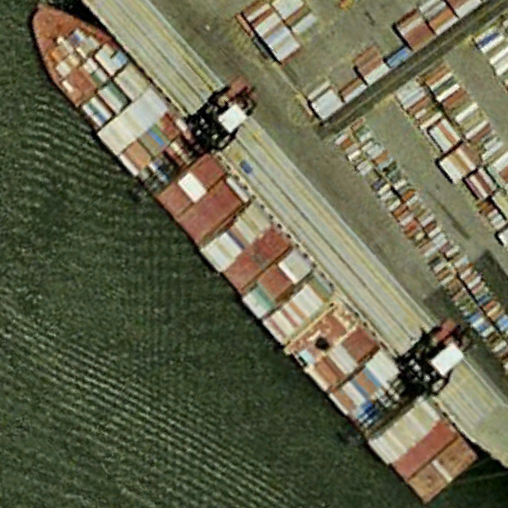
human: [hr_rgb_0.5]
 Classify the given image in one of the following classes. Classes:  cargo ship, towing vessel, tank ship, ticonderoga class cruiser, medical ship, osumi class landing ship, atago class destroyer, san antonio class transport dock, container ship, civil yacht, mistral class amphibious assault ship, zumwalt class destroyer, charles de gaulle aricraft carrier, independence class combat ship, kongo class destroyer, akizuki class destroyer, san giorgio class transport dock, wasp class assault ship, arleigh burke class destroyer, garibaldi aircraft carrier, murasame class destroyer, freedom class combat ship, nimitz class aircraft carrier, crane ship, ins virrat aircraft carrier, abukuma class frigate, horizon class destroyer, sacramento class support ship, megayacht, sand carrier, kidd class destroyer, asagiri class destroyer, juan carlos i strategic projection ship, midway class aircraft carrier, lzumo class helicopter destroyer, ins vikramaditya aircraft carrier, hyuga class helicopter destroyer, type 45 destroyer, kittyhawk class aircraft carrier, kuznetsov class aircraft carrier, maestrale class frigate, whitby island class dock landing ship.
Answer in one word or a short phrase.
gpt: Container ship